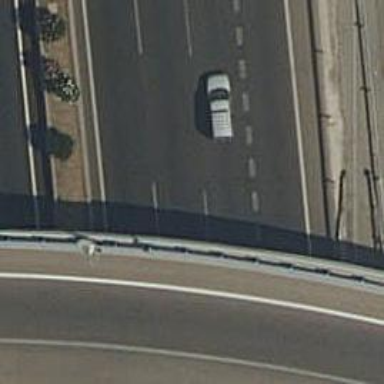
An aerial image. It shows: Tunnel on asphalt motorway.